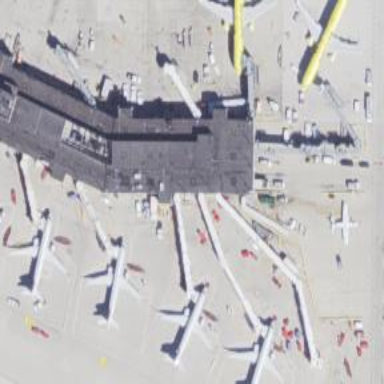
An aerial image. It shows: Airport gate.